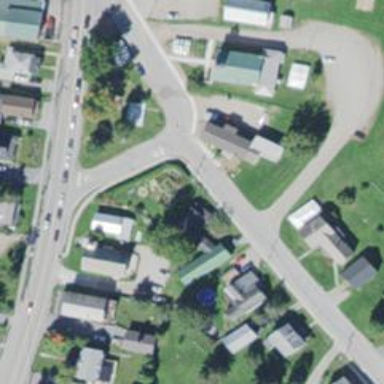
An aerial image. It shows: Road with stop sign.